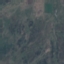
Land use / land cover class: HerbaceousVegetation